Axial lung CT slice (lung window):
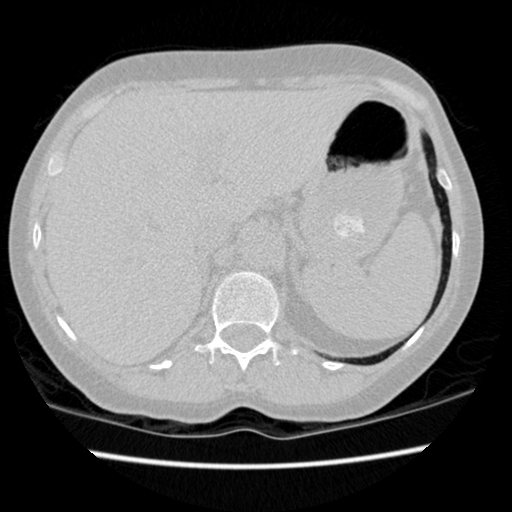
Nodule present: no